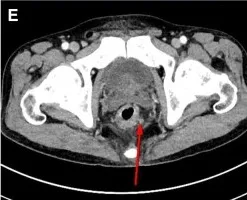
Primary anal canal lymphoma successfully treated with R-CHOP chemotherapy. (E) Computed tomography shows a mass encircling the rectum with mesorectal lymph node (arrow).
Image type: radiology (ct)